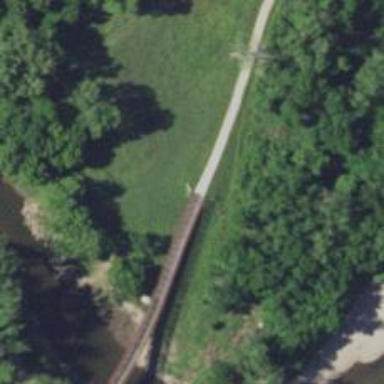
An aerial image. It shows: Path on bridge with excellent trail visibility.